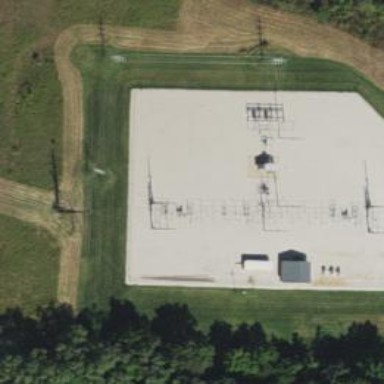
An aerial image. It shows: Switch used for power control.